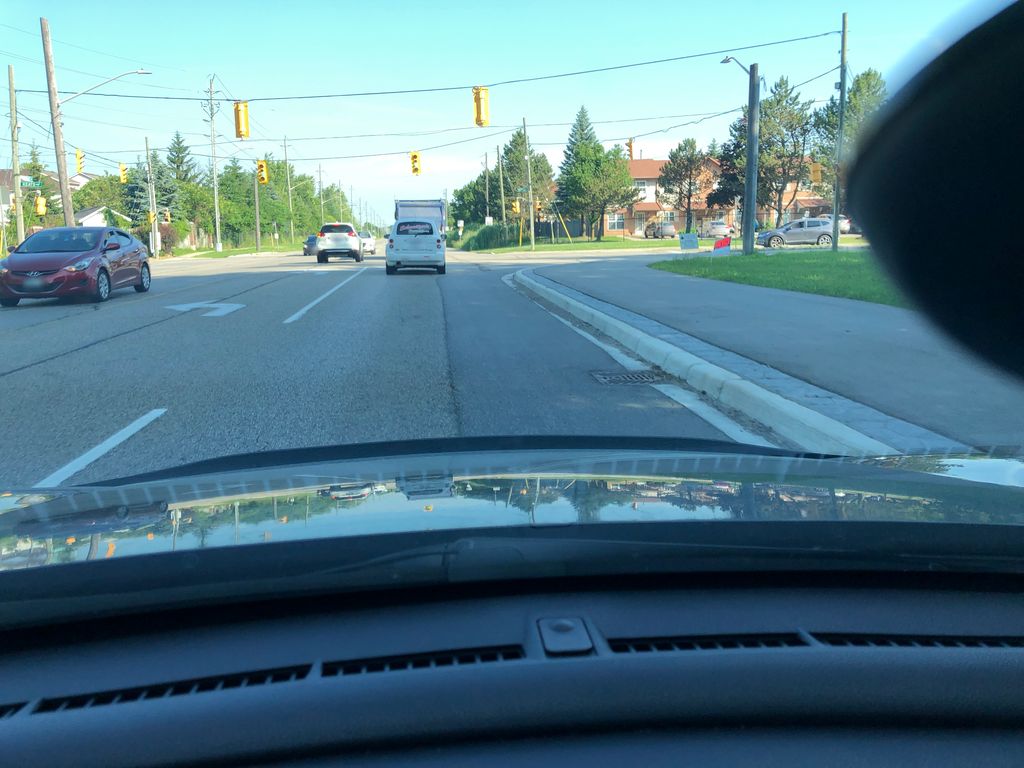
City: kitchener-waterloo